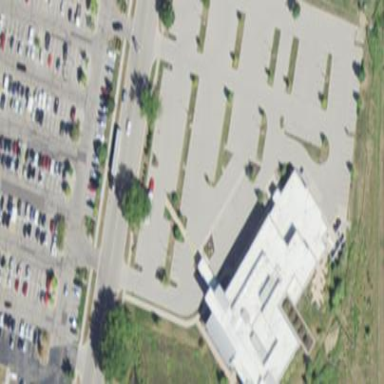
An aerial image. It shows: Clinic building offering healthcare services.